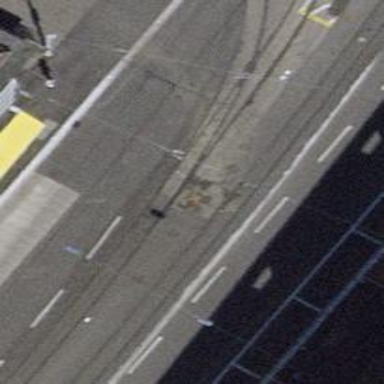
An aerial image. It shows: Primary highway with asphalt surface and separate sidewalks on both sides. It has embedded tram rails.